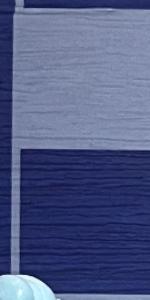
Label: Empty